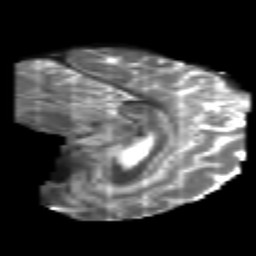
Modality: T2w
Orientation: sagittal
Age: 44
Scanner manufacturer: philips
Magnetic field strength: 3 T
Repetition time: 8.6 s
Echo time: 0.127 s